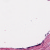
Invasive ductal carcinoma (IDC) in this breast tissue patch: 1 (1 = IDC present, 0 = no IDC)